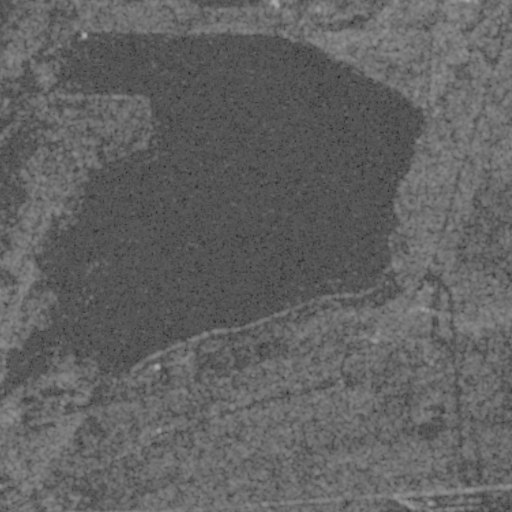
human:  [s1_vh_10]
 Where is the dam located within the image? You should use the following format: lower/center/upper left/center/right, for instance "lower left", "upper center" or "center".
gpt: The dam is located in the upper of the image.
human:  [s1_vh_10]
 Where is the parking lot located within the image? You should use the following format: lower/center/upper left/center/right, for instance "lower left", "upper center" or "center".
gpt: The parking lot is located in the upper left of the image.
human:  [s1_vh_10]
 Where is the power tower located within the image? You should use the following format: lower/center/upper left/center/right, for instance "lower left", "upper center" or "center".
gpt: The power tower is located in the upper left of the image.
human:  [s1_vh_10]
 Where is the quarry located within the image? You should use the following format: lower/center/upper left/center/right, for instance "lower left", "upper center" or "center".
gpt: There is no quarry in the image.

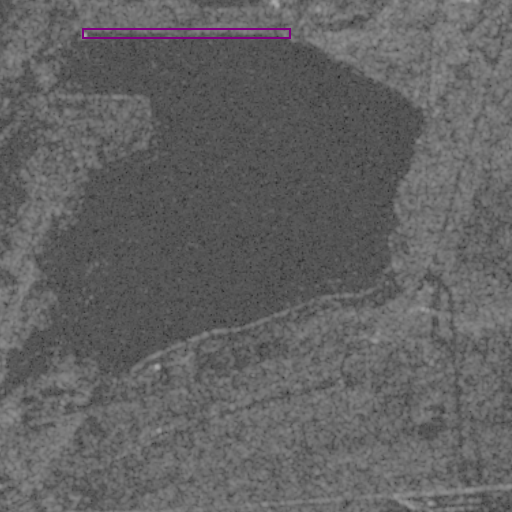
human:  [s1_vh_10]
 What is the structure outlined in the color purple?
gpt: The structure outlined in purple is a dam.
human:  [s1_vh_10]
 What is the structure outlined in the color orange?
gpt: There is no orange outline.